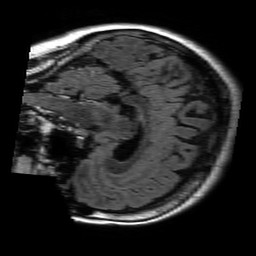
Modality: FLAIR
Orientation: sagittal
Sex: female
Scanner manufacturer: philips
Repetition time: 11 s
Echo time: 0.125 s